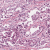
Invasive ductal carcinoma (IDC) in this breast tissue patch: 1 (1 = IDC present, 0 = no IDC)